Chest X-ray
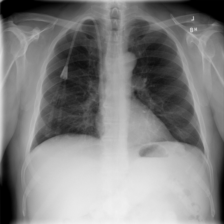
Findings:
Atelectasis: negative
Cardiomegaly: negative
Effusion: negative
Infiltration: negative
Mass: negative
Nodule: negative
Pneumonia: negative
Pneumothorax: negative
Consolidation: negative
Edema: negative
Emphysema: negative
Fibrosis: negative
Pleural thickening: negative
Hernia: negative